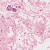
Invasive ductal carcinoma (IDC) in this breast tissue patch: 0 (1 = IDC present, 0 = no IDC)